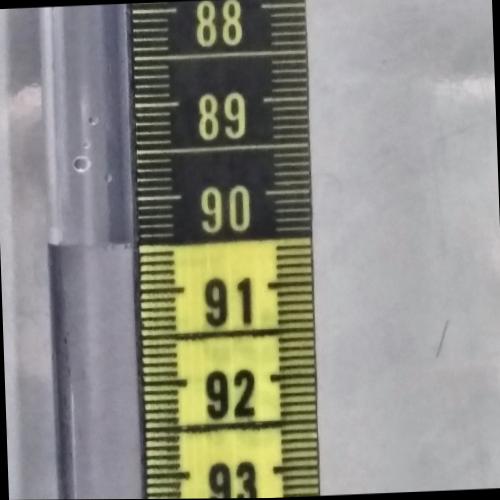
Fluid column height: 90.5 cm